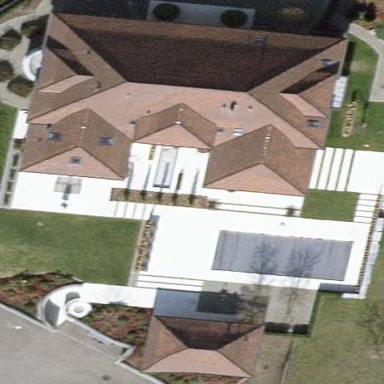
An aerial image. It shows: Detached building with hipped roof shape.